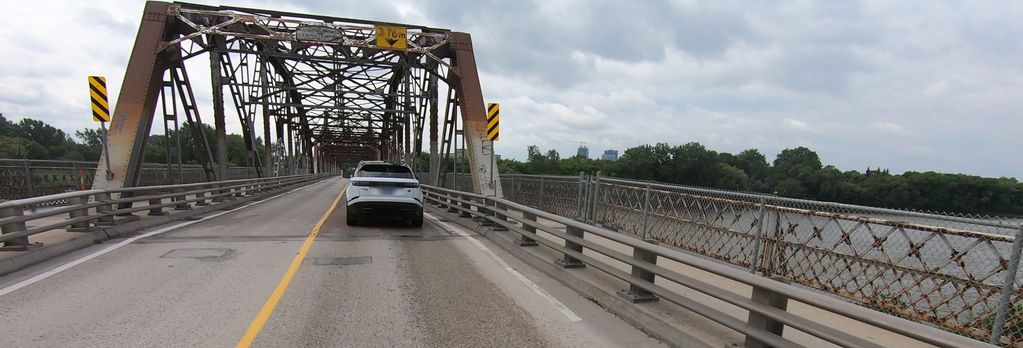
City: winnipeg